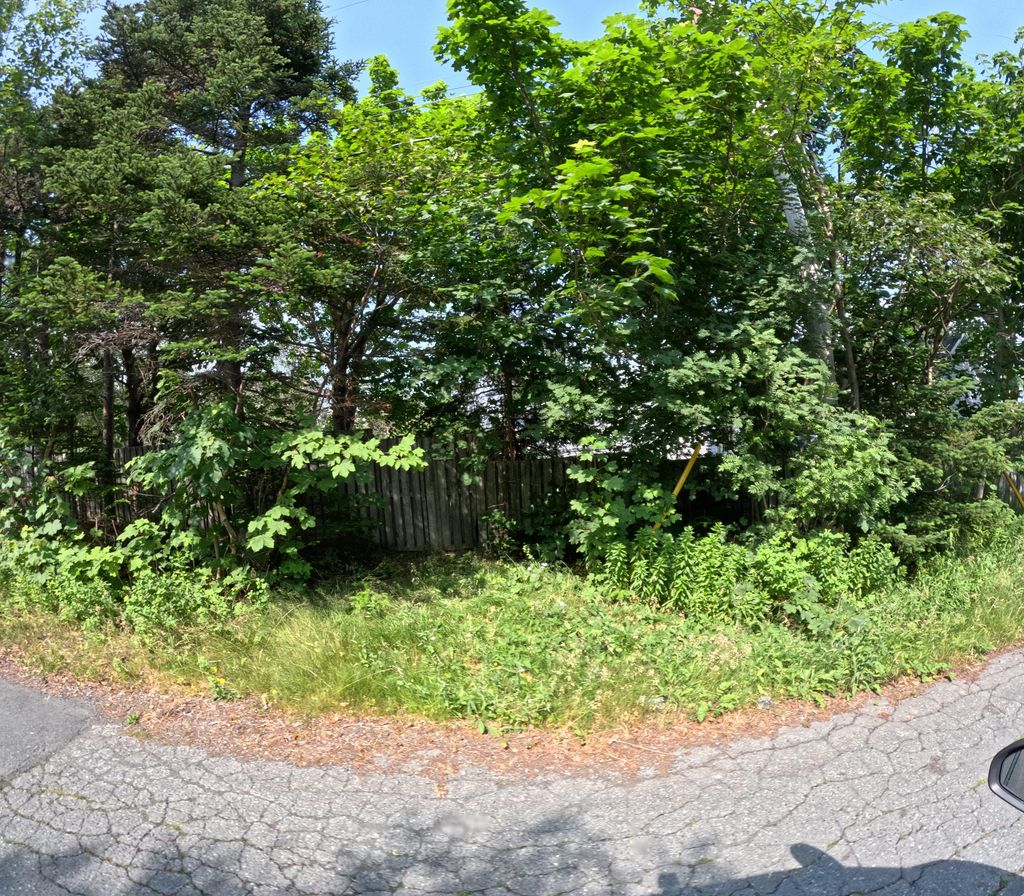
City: st_johns